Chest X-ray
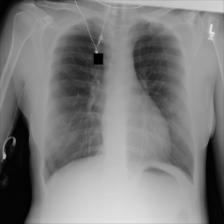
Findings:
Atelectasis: negative
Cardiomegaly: negative
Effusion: negative
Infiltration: negative
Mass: negative
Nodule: negative
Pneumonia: negative
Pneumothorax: negative
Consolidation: negative
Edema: negative
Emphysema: negative
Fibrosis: negative
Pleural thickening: negative
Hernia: negative